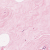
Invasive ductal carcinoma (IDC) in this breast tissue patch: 0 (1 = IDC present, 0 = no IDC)